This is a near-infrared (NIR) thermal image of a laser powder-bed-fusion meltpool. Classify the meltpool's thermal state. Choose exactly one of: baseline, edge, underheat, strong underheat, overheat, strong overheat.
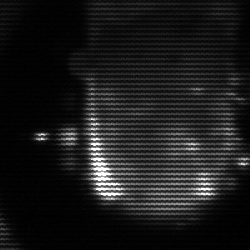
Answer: baseline